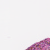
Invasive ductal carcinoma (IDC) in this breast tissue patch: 0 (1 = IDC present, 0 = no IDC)